Field crop: maize
Growth stage: 2
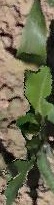
Species: maize